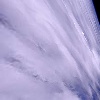
Label: cloud